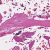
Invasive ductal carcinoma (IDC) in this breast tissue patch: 0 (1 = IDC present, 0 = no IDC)